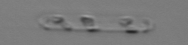
Label: Cerataulina_pelagica